Question: Some wierd stuff is going on in a app that i recently took over development of. For some reason, when i launch the app with simulator iPhone retina (4-inch) the app launches like this:

In the story board, the views look correct when i change to iPhone5.
I just dragged out a clean controller and set it as the initial one, so no messed up code in the controllers should cause this.
What am I missing?!
Thanks
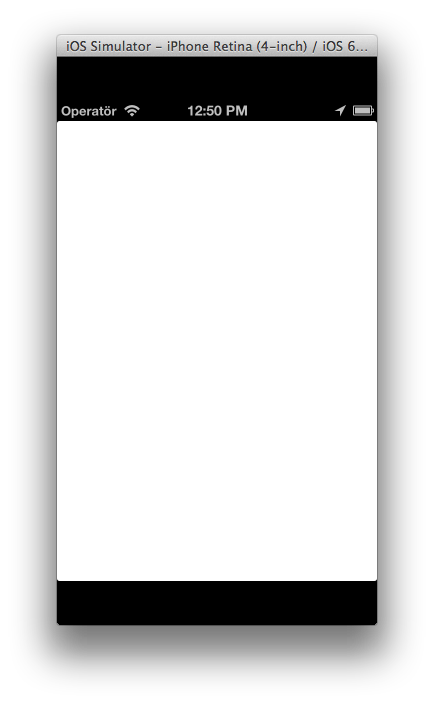
Answer: You are missing the fact that the app is not optimized for iPhone 5. It is as easy as setting the correct launch image - 'Default-568h@2x.png'